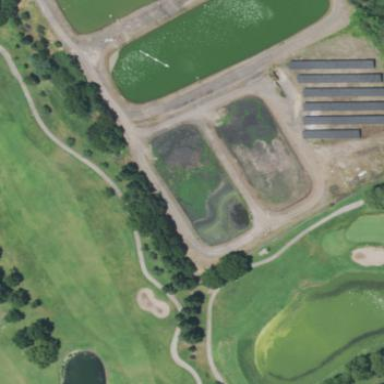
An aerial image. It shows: Image of wastewater.